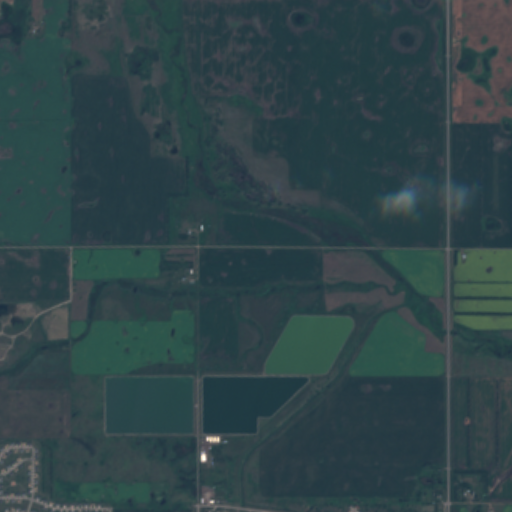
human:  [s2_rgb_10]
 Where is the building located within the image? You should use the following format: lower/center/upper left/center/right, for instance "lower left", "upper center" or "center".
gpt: The building is located in the lower center of the image.
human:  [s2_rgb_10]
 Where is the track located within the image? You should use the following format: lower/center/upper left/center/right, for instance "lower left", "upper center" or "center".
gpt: There is no track in the image.